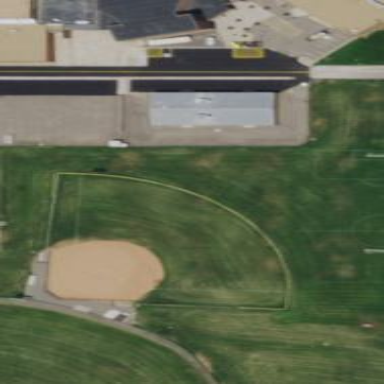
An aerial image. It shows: Baseball pitch for leisure and sports activities.